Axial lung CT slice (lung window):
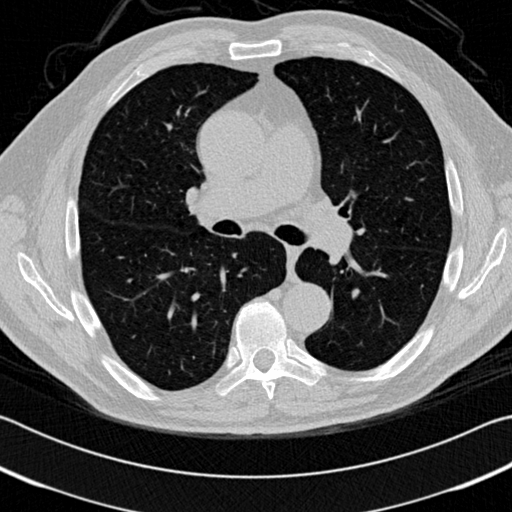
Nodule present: no